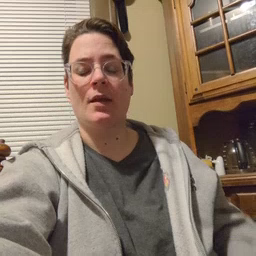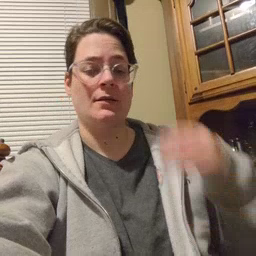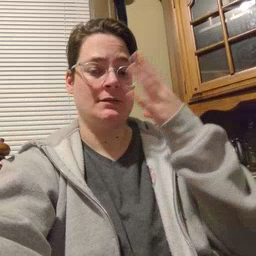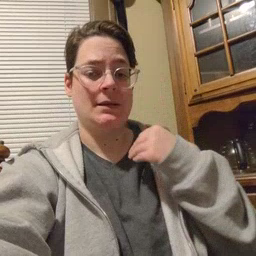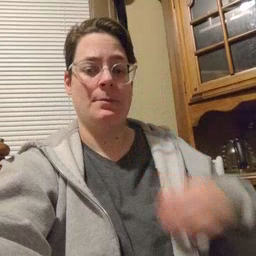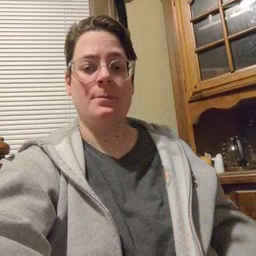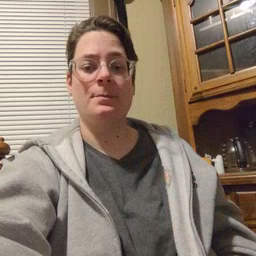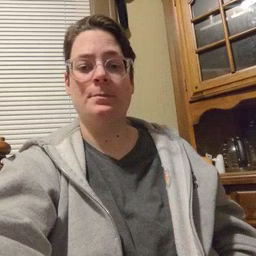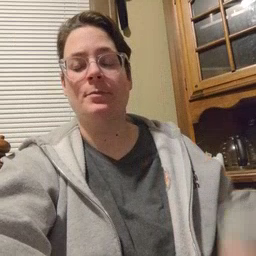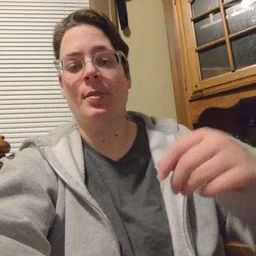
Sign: sleep